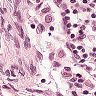
Metastatic tissue present: no